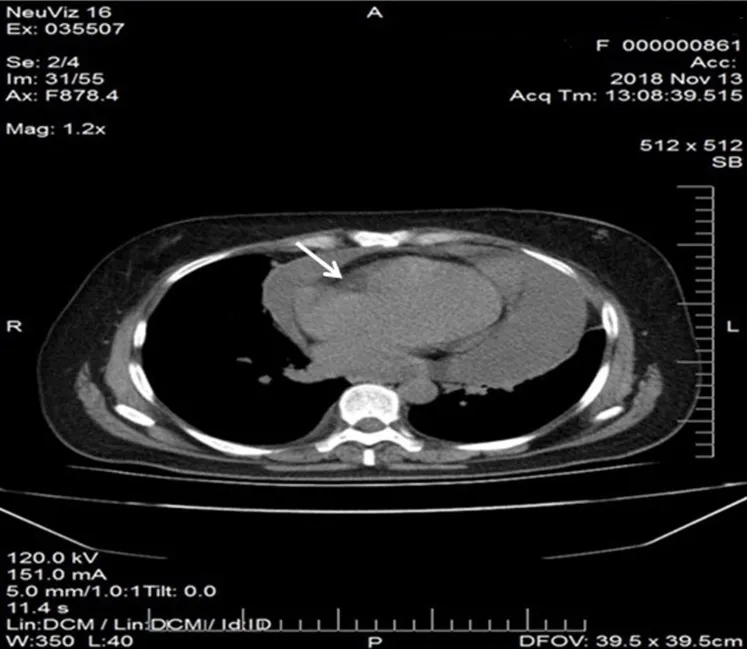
Computed tomography image of large pericardial effusion and pericardial mass in pericardial fat tissue (enlargement of pericardial lymph node?) (arrow).
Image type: radiology (ct)